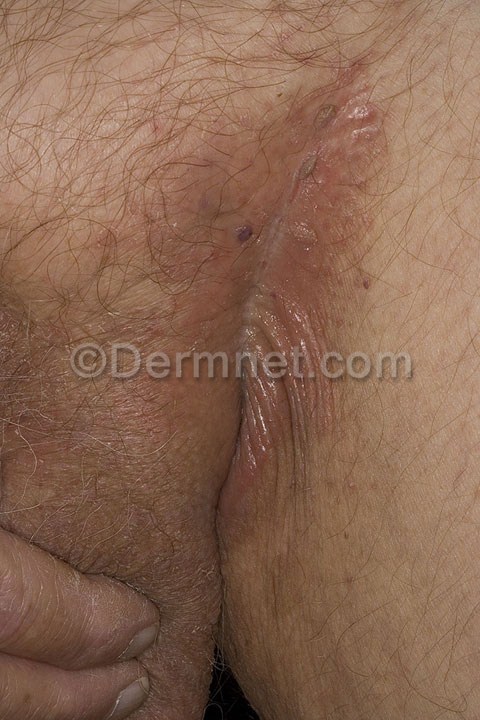
Disease: Tinea Ringworm Candidiasis and other Fungal Infections